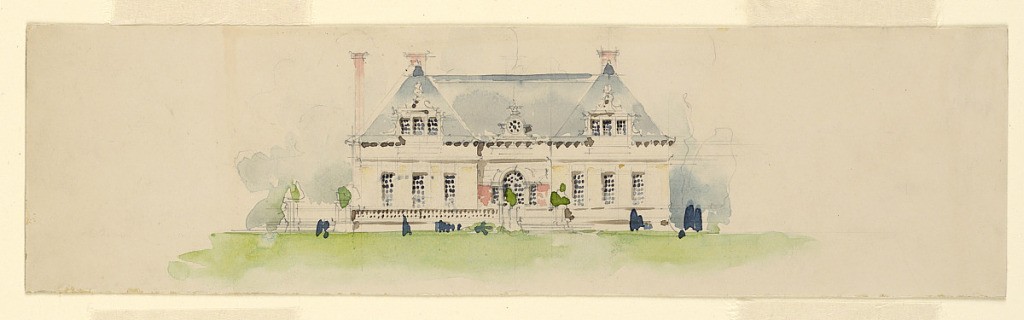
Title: Elevation of Mansion
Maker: Whitney Warren Jr., American, 1864–1943
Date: ca. 1894
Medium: Graphite, brush and watercolor on paper
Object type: Drawing
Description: Front elevation of a house with a gray roof.